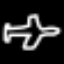
Label: airplane